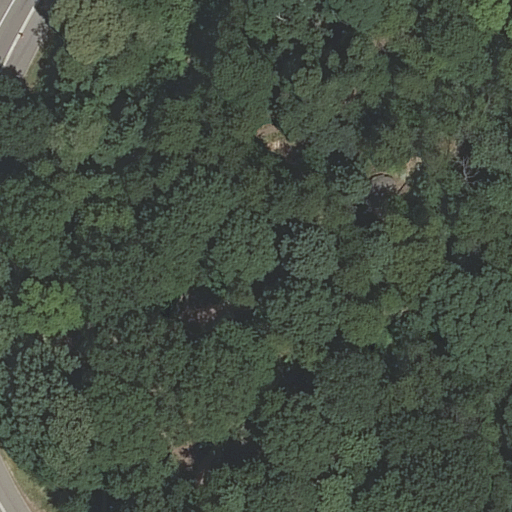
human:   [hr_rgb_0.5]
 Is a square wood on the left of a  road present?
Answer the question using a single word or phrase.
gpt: no

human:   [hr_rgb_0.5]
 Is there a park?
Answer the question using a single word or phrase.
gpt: yes

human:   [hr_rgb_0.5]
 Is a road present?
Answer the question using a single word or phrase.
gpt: yes

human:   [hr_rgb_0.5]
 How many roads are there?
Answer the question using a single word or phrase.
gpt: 6

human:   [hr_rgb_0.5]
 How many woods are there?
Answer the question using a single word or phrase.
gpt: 1

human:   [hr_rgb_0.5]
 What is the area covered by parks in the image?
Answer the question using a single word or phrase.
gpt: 3615m2

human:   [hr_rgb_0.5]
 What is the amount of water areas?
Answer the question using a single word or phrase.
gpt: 0

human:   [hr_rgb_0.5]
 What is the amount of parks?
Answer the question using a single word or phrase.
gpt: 1

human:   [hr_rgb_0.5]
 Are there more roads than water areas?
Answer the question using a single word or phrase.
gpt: yes

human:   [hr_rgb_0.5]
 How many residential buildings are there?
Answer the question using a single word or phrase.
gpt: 0

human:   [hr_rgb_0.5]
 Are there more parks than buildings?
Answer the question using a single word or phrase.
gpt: yes

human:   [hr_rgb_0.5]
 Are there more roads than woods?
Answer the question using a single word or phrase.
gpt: yes

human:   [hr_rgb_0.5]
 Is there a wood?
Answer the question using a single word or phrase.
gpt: yes

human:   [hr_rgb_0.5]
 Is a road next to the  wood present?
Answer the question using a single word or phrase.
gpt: yes

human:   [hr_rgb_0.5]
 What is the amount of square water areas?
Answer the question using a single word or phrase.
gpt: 0

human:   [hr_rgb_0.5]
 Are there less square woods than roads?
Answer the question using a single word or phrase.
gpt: yes

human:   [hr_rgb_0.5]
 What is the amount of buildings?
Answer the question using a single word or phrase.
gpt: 0

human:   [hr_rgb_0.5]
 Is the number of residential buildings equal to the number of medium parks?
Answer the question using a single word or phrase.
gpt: yes

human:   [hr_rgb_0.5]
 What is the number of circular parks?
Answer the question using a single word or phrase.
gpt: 0

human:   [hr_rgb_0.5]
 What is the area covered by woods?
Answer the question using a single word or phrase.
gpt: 287m2

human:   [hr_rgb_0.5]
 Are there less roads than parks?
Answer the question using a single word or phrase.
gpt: no

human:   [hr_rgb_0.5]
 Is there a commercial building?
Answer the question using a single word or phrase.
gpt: no

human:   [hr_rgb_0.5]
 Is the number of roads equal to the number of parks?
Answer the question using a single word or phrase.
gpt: no

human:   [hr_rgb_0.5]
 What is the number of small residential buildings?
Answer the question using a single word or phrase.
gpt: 0

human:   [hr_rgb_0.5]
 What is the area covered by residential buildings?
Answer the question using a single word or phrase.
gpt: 0m2

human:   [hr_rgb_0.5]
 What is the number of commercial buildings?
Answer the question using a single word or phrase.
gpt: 0

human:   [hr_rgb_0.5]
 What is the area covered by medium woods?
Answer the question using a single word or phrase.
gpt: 287m2

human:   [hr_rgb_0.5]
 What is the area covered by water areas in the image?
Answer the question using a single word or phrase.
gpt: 0m2

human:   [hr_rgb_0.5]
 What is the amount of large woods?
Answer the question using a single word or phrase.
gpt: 0

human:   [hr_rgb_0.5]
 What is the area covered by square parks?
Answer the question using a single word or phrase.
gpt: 0m2

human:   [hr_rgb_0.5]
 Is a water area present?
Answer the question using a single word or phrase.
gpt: no

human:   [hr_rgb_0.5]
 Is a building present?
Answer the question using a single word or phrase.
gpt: no

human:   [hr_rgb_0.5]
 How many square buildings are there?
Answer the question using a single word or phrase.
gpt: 0

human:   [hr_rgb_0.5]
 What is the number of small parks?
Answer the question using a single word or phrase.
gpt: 0

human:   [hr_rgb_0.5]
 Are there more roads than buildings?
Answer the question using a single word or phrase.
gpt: yes

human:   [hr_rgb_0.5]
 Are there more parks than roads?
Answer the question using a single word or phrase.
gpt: no

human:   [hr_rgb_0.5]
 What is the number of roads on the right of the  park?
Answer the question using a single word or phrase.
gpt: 0

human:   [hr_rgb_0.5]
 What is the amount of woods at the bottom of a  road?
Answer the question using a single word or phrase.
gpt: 1

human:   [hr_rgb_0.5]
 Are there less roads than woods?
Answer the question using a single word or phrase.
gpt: no

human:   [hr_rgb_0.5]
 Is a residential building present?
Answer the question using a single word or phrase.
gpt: no

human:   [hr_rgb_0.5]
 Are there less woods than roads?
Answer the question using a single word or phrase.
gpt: yes

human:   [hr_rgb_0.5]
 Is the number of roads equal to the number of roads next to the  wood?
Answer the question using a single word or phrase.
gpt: yes

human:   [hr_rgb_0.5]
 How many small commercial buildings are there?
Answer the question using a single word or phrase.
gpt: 0

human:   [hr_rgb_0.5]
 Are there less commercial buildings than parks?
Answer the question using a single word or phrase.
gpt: yes

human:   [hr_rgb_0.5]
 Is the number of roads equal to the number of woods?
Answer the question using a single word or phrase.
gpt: no

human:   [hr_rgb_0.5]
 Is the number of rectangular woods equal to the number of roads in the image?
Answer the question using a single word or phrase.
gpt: no

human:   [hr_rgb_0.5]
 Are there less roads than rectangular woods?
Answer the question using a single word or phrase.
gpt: no

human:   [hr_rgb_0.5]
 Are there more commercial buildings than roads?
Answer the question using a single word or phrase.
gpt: no

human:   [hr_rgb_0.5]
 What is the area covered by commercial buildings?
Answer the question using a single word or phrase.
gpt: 0m2

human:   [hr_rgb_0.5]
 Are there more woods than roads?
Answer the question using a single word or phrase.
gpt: no

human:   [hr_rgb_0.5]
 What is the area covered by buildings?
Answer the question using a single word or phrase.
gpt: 0m2

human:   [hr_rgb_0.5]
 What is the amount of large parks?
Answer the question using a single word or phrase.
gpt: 1

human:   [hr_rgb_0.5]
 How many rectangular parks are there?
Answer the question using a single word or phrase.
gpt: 1

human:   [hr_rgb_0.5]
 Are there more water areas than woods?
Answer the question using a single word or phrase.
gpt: no

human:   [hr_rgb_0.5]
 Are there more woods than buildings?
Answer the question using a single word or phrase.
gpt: yes

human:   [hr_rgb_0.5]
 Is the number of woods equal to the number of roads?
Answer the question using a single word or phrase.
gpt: no

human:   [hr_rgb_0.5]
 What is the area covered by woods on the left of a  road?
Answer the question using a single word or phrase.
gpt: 287m2

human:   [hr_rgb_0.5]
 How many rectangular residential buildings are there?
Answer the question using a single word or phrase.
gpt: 0

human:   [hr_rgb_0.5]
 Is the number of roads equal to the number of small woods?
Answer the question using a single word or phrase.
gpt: no

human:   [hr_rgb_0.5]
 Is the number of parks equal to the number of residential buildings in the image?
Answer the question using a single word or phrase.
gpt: no

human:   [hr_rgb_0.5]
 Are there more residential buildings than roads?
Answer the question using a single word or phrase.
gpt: no

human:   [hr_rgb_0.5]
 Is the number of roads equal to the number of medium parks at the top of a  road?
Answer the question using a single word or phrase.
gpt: no

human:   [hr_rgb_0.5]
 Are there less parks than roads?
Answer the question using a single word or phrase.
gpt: yes

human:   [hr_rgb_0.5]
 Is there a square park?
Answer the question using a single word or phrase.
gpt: no